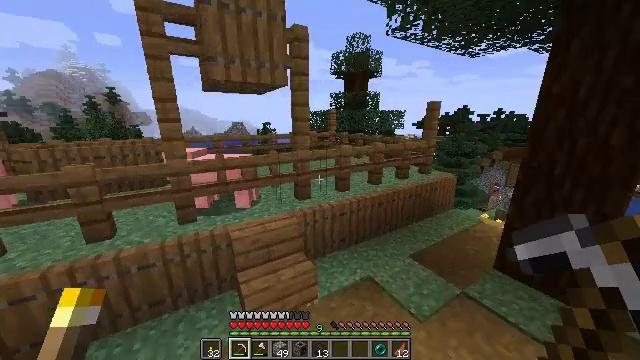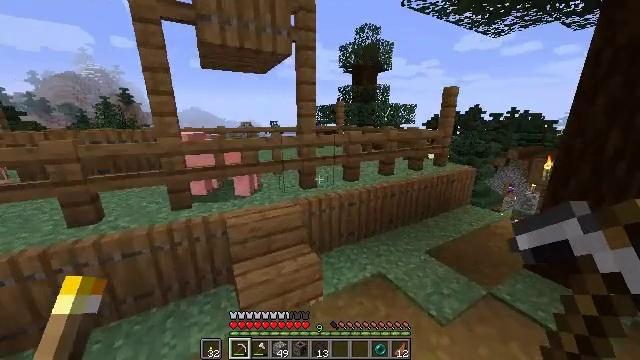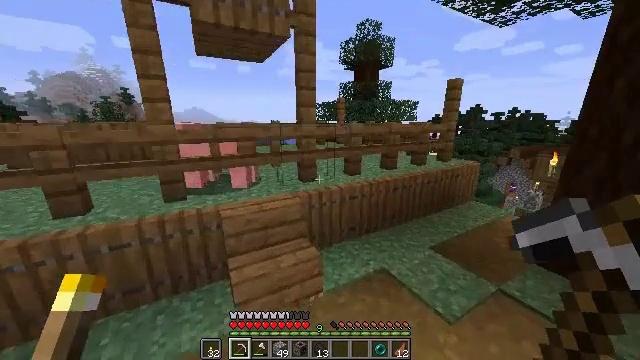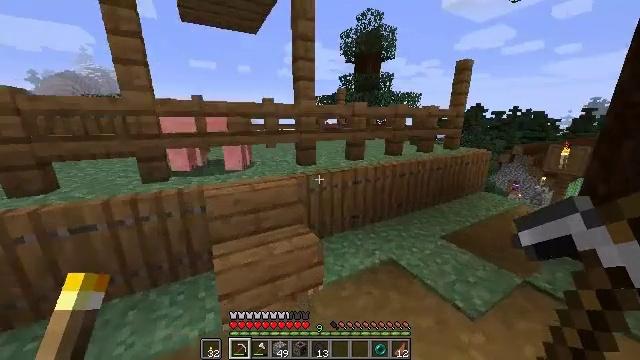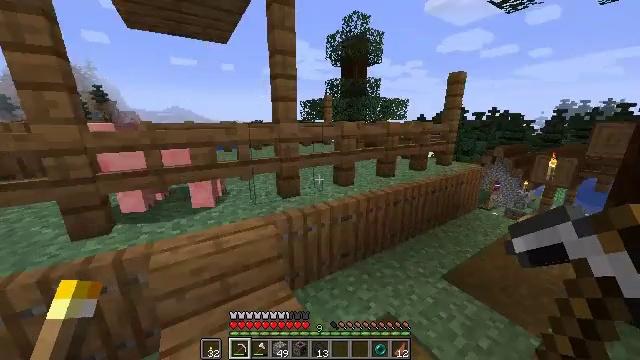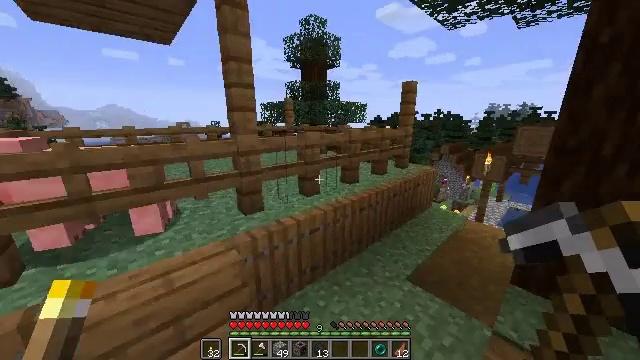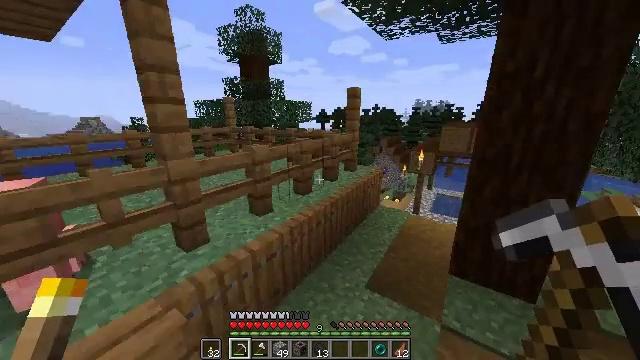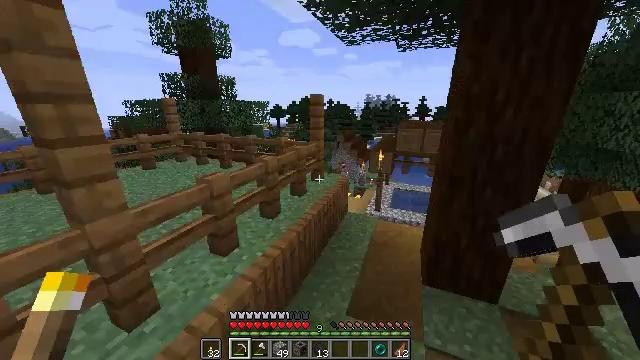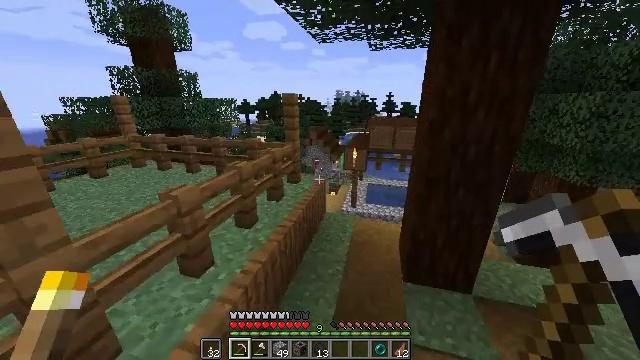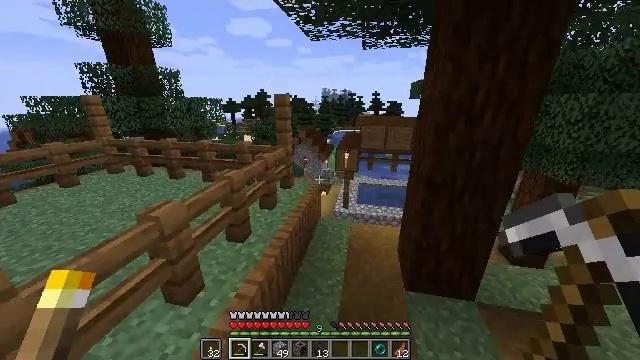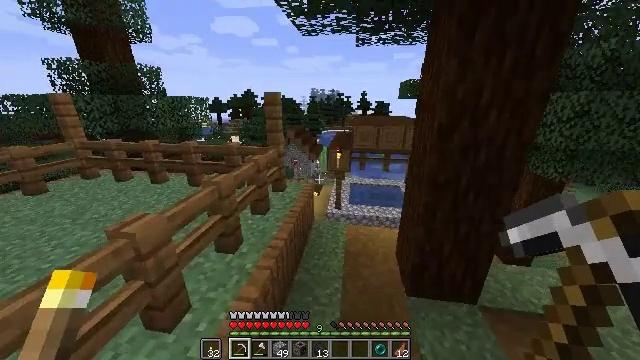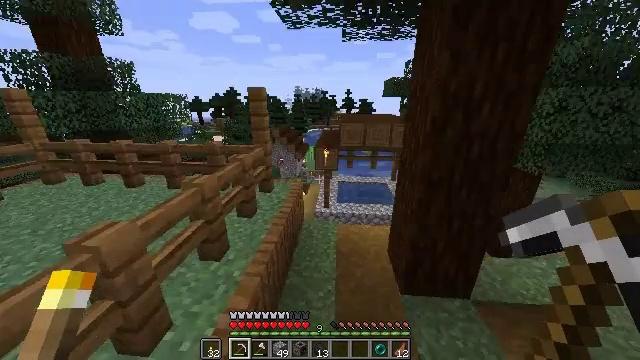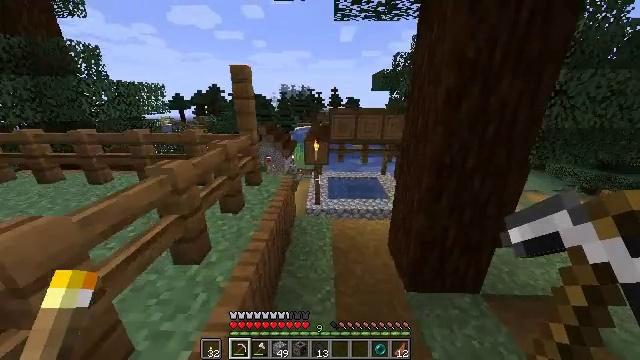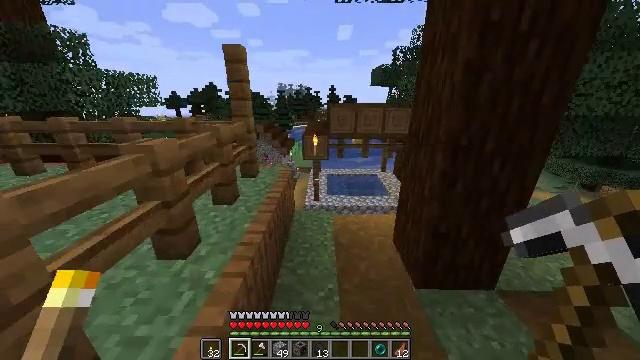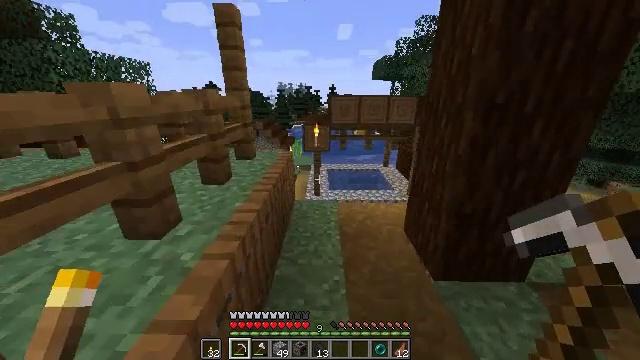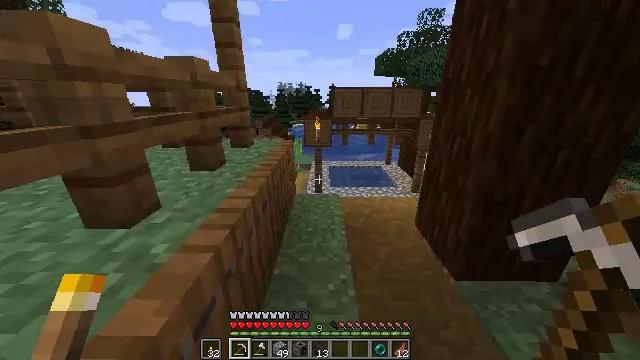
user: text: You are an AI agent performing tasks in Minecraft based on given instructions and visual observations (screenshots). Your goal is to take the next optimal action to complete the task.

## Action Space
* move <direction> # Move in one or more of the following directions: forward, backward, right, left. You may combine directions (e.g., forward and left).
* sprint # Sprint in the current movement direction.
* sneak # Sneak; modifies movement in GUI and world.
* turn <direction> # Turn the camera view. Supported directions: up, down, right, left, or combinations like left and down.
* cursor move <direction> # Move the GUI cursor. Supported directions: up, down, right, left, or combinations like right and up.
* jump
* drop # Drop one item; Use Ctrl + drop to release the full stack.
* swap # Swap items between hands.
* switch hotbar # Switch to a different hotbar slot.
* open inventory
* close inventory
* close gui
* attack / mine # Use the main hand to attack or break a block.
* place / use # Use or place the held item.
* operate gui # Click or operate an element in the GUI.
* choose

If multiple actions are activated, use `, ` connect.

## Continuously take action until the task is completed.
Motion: motion action
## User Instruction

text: Gather spruce leaves to collect foliage.
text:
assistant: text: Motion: move forward, sprint, turn left
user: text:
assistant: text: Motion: move forward, sprint, jump
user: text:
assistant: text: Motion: move forward, sprint, jump
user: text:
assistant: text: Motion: move forward, sprint, turn right, jump
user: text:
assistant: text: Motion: move forward, sprint, turn right, jump
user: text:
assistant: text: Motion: move forward, sprint, turn right and down, jump
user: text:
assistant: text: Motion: move forward and move right, sprint, turn right and down
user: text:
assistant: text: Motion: move forward and move right, sprint, turn right and down
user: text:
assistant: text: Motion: move forward and move right, sprint, turn right
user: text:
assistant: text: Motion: move forward and move right, sprint, turn right
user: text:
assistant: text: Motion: move forward and move right, sprint, turn right
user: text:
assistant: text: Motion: move forward and move right, sprint, turn right
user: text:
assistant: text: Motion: move forward and move right, sprint
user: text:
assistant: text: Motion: move forward, sprint
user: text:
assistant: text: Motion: move forward, sprint
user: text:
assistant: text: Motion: move forward, sprint
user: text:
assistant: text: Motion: move forward, sprint
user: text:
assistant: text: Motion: move forward, sprint
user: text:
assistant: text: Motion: move forward, sprint
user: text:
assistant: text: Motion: move forward, sprint
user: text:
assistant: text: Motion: move forward, sprint
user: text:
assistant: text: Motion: move forward
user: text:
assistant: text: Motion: move forward
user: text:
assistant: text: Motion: move forward, turn left
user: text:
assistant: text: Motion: move forward, turn left and down
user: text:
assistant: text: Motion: move forward, turn left and down
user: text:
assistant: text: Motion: move forward, turn left and down
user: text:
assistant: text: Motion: no_op
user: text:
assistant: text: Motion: no_op
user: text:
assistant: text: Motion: no_op